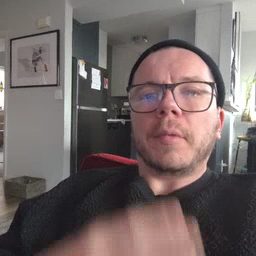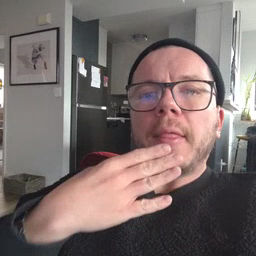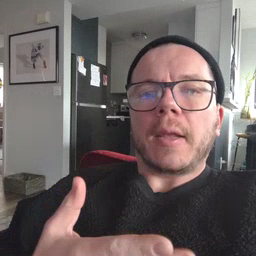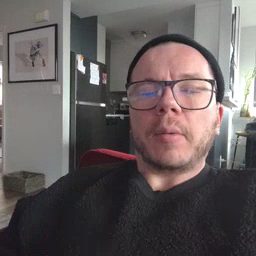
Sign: thankyou